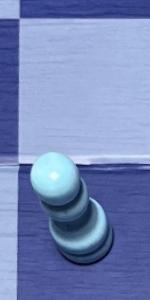
Label: Pawn_White